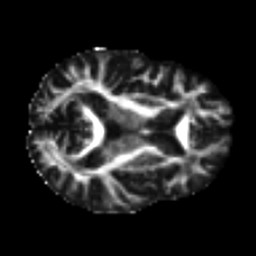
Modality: FA
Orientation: axial
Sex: female
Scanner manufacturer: ge
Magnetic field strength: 3 T
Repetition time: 7 s
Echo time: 0.08 s